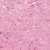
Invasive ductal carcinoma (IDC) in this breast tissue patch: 0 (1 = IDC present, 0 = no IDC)